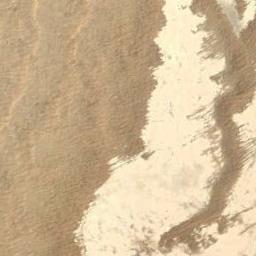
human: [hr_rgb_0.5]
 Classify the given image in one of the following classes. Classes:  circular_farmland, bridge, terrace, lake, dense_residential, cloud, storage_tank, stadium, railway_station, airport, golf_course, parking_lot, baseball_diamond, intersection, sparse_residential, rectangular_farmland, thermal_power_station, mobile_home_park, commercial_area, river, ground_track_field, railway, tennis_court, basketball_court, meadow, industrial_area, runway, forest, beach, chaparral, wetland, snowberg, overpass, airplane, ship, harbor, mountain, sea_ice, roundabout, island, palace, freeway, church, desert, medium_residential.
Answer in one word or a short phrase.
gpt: desert